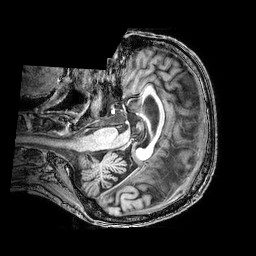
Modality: T1w
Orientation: axial
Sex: male
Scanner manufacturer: philips
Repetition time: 0.008205 s
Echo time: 0.00378 s